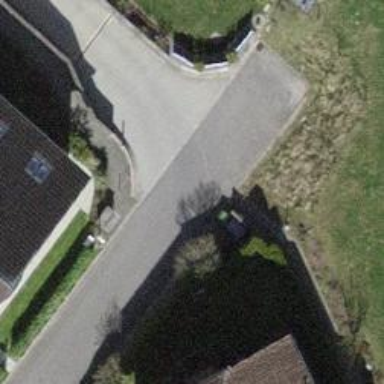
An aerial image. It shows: Set of steps on the road.